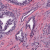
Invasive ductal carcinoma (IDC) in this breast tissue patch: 1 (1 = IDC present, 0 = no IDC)